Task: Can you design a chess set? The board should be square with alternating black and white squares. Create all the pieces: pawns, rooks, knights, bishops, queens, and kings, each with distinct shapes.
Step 2040:
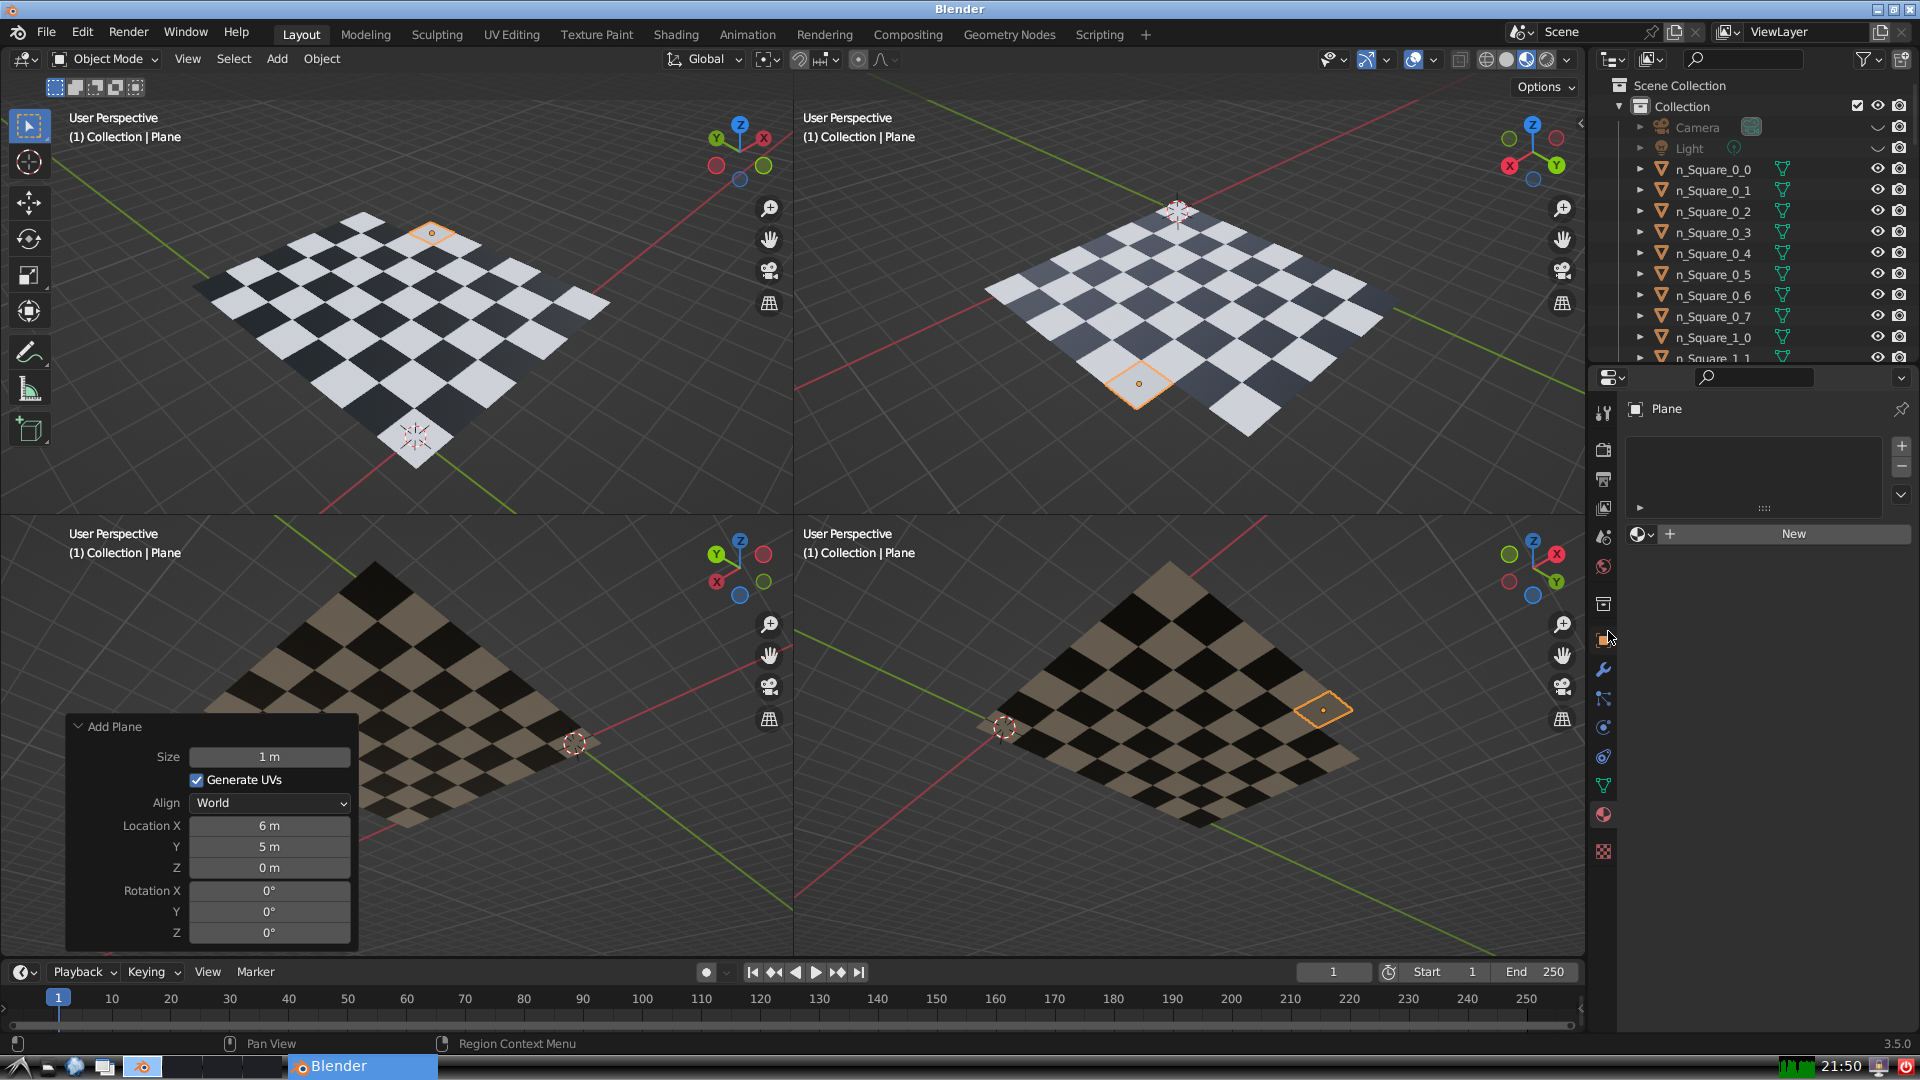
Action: click: no